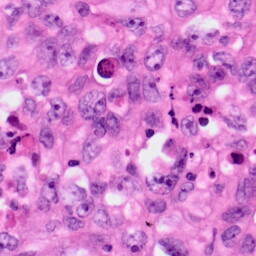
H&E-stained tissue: Lung